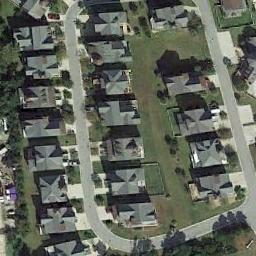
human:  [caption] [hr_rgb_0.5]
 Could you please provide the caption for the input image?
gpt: A dense residential area has lots of houses of the same style in the lawn while a road goes through the residential area .

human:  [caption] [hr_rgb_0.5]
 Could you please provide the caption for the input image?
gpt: The dense residential is on the grass next to the road .

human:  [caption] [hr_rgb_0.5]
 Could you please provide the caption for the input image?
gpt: There are many roads and neatly arranged houses and trees and large lawns in densely populated areas .

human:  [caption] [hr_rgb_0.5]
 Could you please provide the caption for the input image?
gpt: The houses in the residential area are different in size and color .

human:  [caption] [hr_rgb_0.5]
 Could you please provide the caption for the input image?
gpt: There are many gray buildings arranged neatly on dense residential area .